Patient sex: M
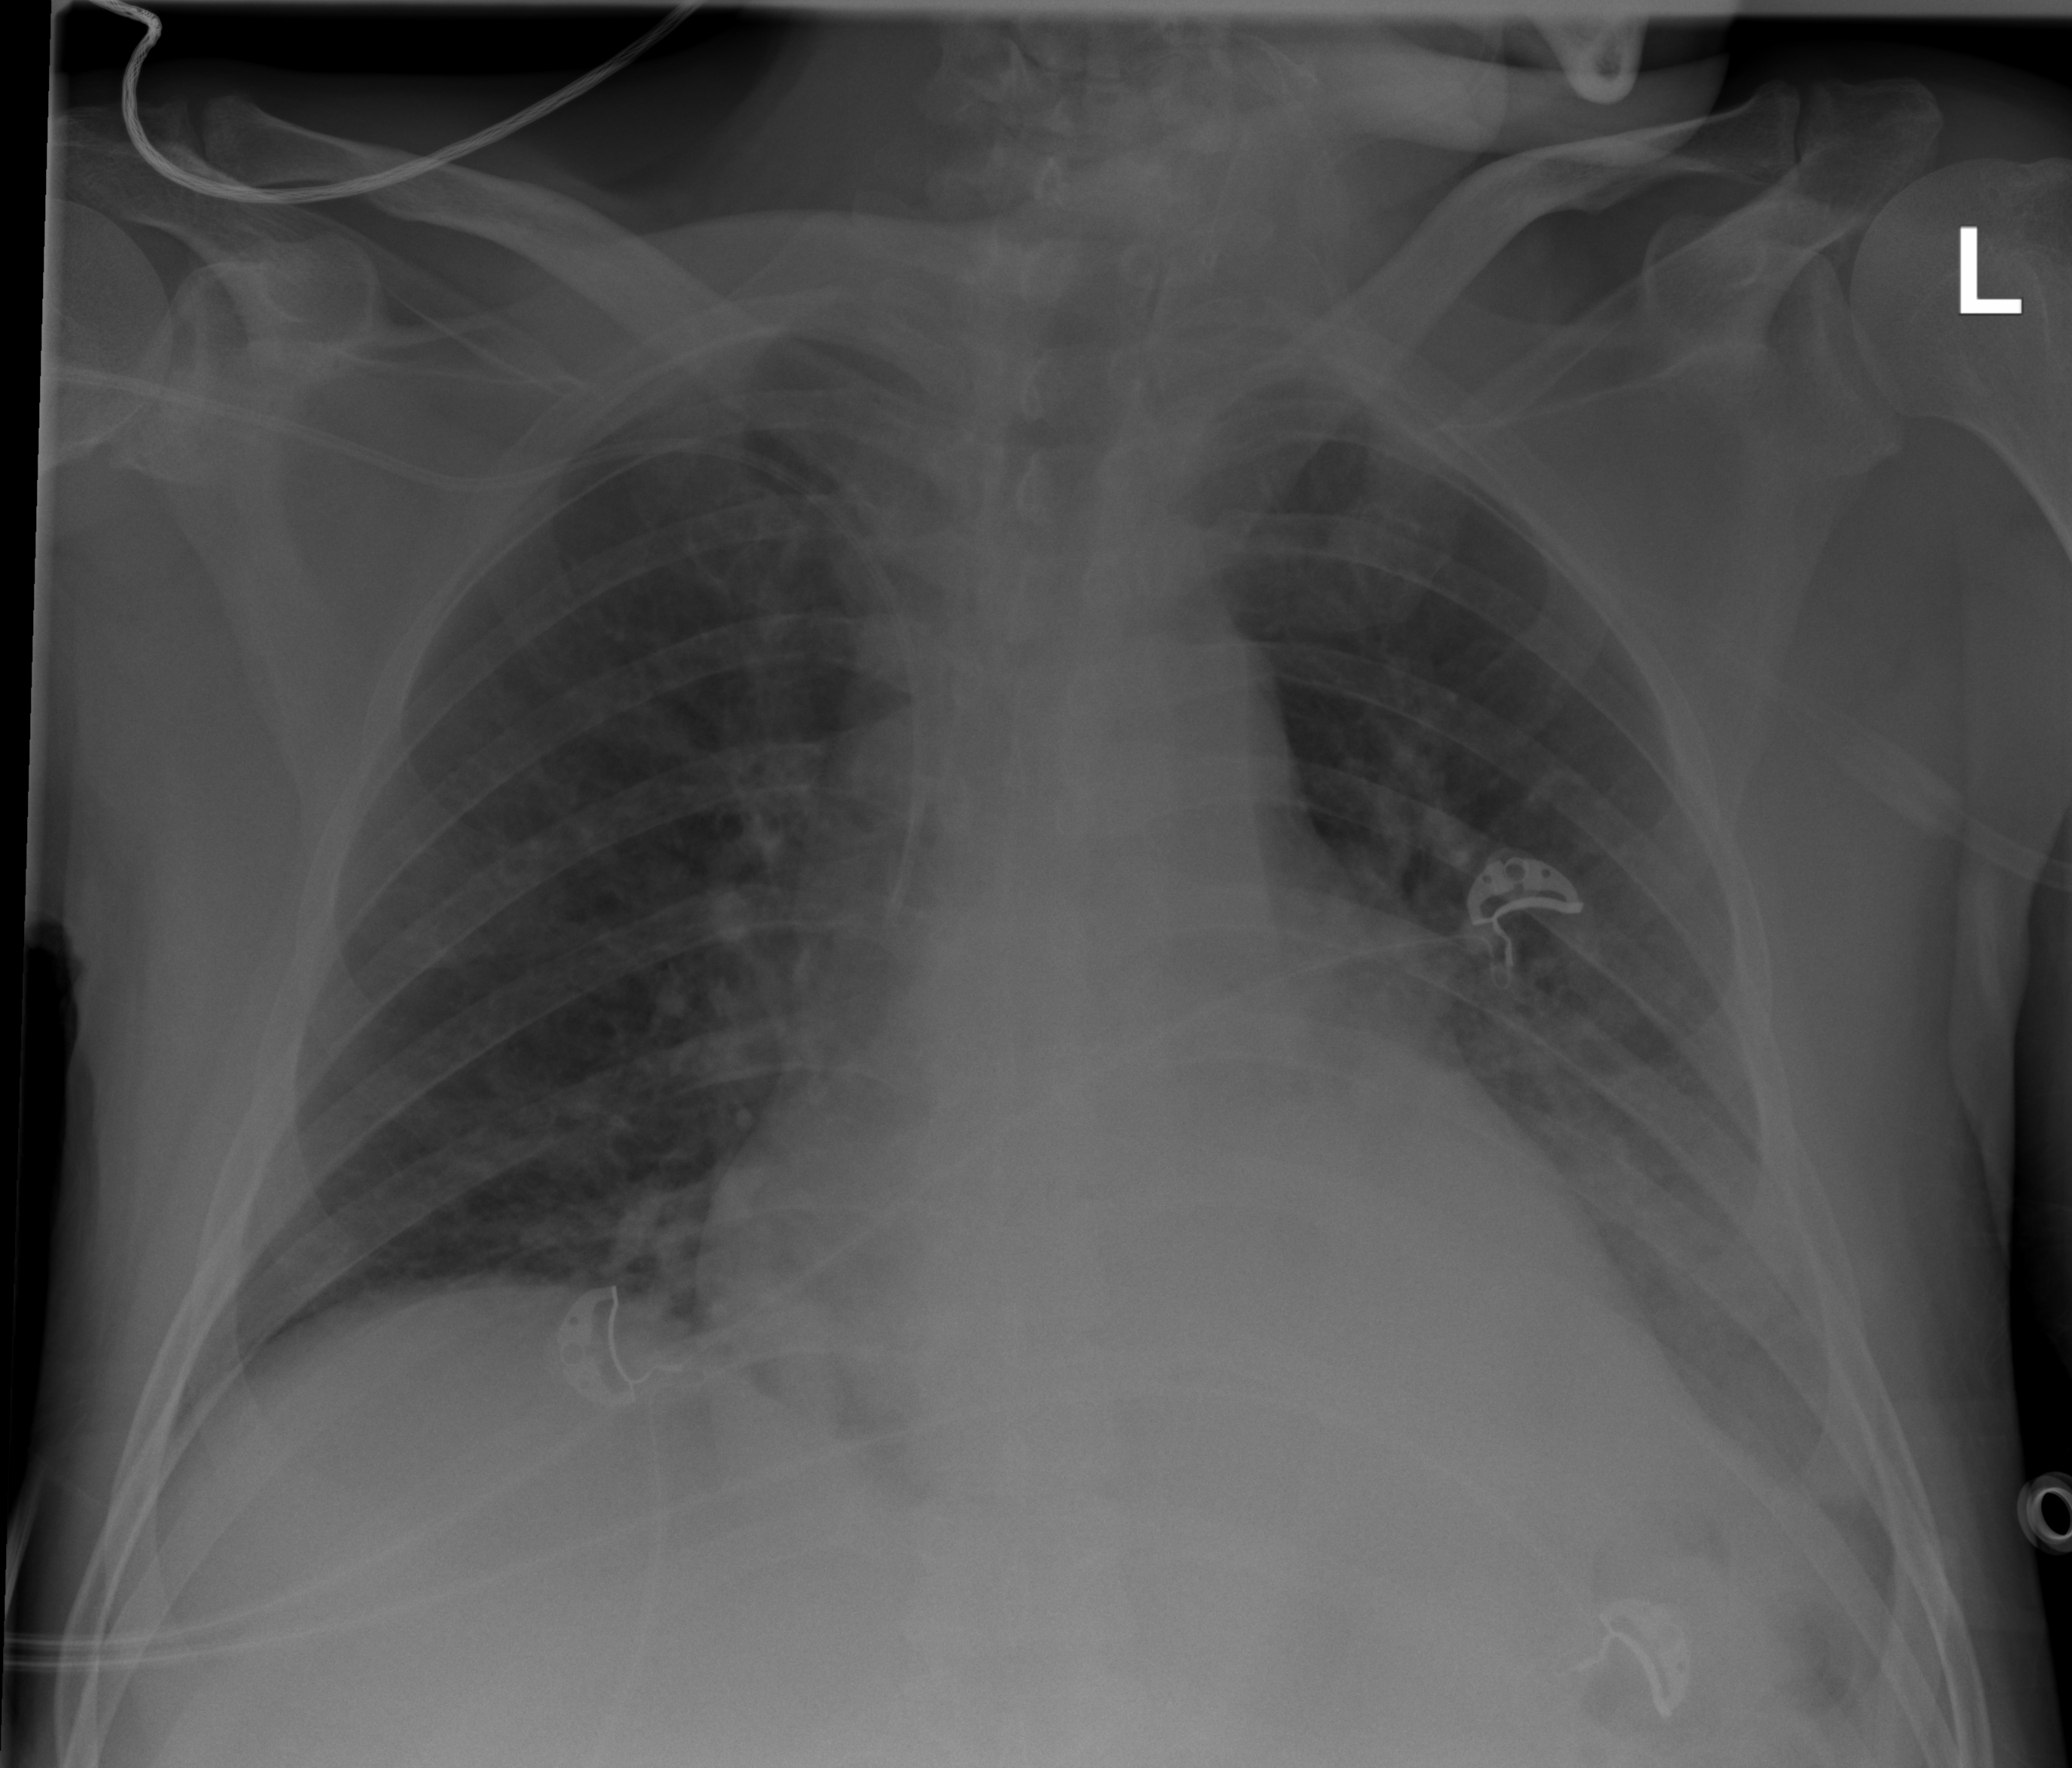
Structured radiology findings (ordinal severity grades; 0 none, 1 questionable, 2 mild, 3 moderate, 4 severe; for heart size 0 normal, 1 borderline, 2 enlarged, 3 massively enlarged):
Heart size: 2
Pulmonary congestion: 0
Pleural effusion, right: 0
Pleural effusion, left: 2
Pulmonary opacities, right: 0
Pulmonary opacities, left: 2
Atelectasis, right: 0
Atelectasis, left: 2